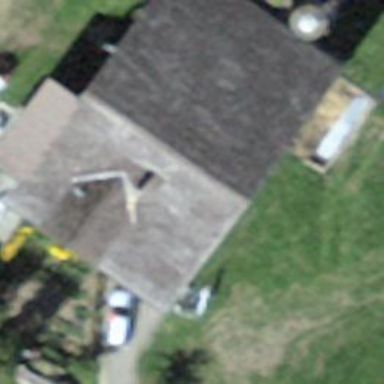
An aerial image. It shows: Farm building.